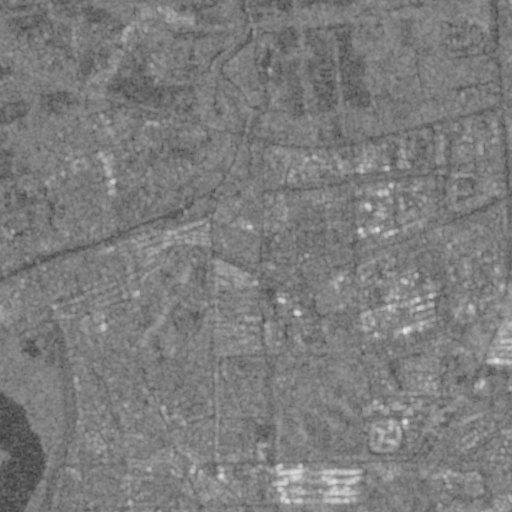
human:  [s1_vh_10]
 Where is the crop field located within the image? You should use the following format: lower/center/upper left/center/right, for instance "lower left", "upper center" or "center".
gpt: The crop field is located in the lower left of the image.
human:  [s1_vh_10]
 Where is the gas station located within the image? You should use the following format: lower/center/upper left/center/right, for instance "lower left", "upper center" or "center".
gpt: The gas station is located in the lower center of the image.
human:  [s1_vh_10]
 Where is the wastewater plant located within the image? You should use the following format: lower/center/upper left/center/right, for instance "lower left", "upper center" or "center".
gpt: The wastewater plant is located in the center right of the image.
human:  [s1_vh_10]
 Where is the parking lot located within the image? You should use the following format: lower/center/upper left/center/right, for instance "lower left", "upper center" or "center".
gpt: There is no parking lot in the image.

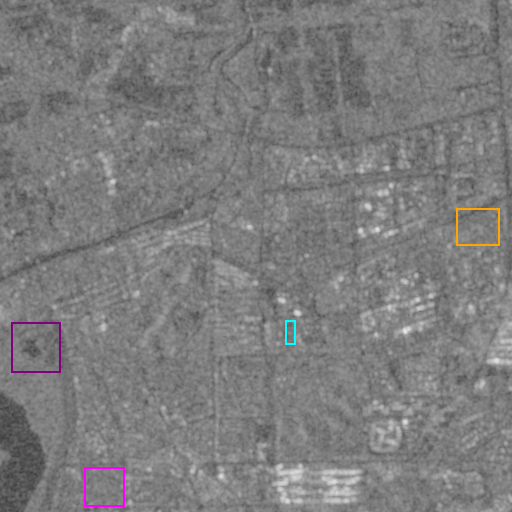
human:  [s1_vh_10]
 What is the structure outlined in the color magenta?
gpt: The structure outlined in magenta is a crop field.
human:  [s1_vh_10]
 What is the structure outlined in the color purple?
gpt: The structure outlined in purple is a park.
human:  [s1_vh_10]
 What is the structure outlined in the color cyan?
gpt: The structure outlined in cyan is a parking lot.
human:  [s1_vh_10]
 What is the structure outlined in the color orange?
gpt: The structure outlined in orange is a wastewater plant.
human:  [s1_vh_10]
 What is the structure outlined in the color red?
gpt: There is no red outline.